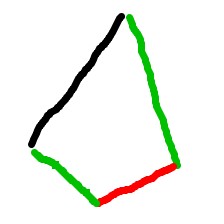
Shape: kite